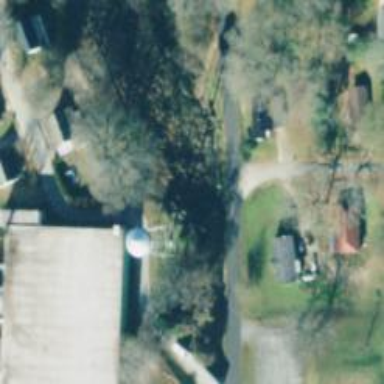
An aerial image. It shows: Water tower that is man-made.